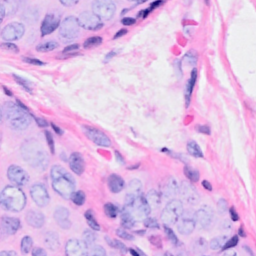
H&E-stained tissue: Breast